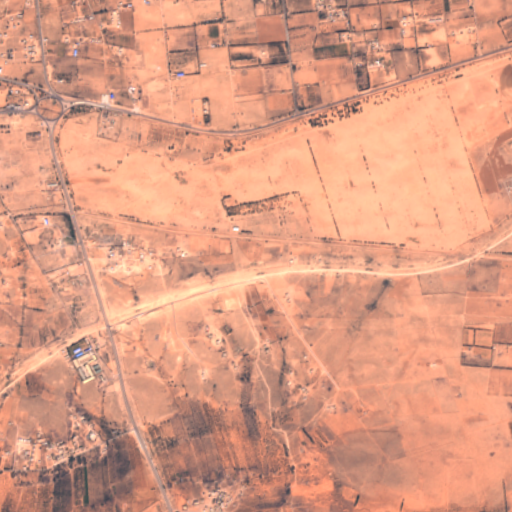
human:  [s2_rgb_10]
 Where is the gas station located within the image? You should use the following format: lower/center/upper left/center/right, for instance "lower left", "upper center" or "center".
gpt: The gas station is located in the upper left of the image.
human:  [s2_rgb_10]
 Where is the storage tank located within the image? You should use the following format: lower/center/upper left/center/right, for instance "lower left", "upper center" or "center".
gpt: The storage tank is located in the upper of the image.
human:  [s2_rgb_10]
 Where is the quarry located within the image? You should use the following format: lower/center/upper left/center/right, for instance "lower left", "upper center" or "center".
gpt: There is no quarry in the image.